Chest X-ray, PA view. Patient: 57 years old, sex F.
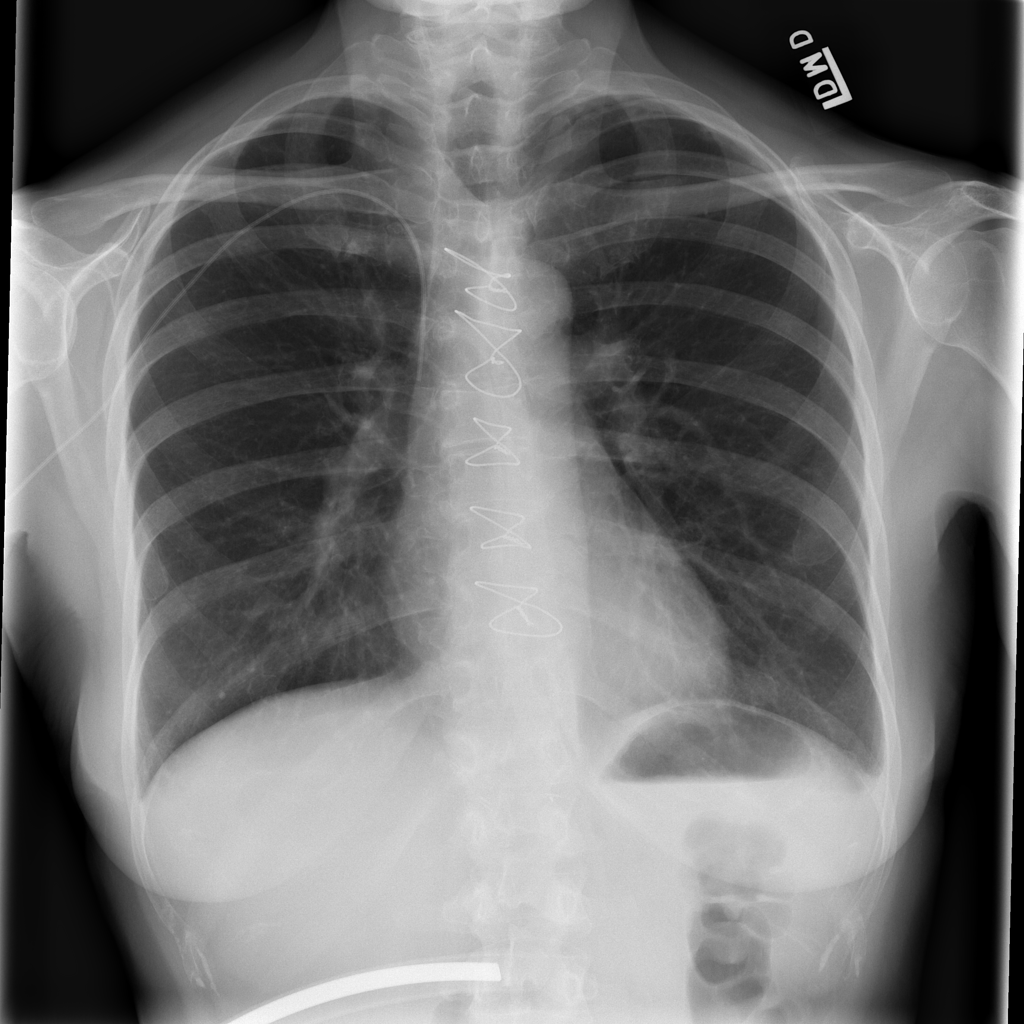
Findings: No Finding